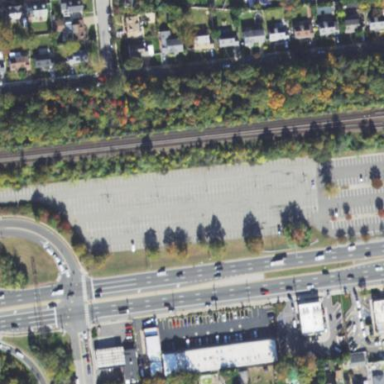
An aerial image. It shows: Parking area.